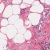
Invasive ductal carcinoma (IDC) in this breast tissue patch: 0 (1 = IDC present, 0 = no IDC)